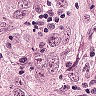
Metastatic tissue present: yes